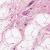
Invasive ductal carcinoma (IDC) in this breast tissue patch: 0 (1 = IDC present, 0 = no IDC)